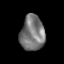
Tissue: lung
Cell type: Epithelial cells
Senescence score: 0.2061
Nuclear area (px): 833
Mean DAPI intensity: 120.073